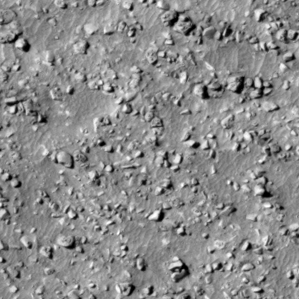
Label: non_frost